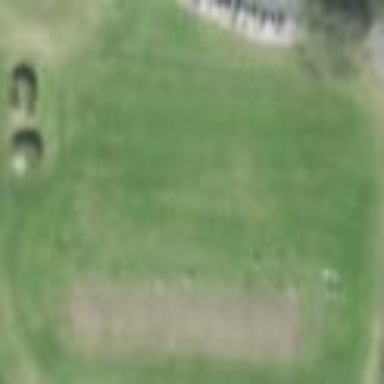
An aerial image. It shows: Driving range for golf on grass.